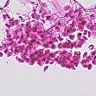
Metastatic tissue present: no